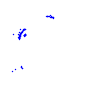
Particle: proton